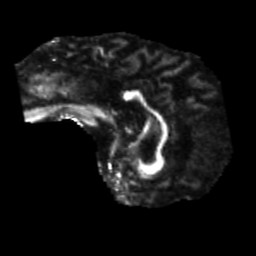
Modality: FA
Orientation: sagittal
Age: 64
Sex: male
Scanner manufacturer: siemens
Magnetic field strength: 3 T
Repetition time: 5.25 s
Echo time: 0.08 s